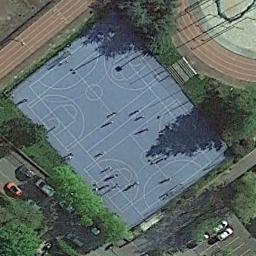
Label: basketball_court